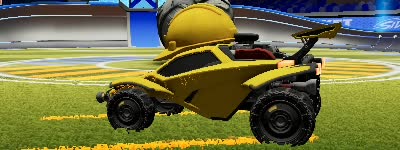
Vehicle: octane